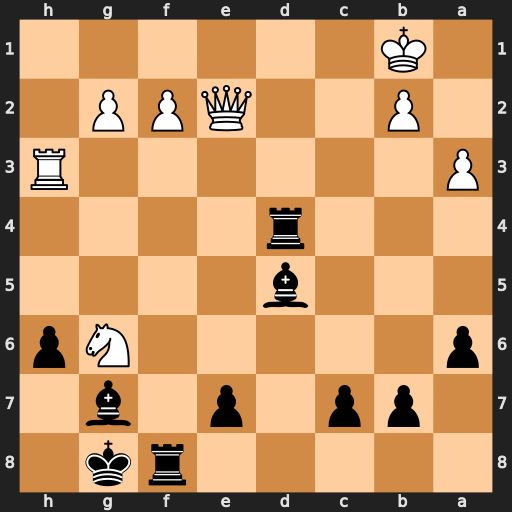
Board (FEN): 5rk1/1pp1p1b1/p5Np/3b4/3r4/P6R/1P2QPP1/1K6
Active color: b
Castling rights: -
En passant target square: -
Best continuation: Be4+ Kc1 Bxg6